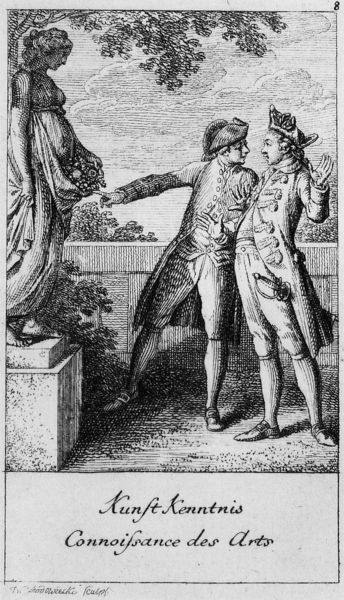
Titel: Natürliche und affectirte Handlungen des Lebens, 2. Folge, Blatt 8, Kunstkenntnis
Künstler: Daniel Nikolaus Chodowiecki
Institution: Berlin, Staatliche Museen, Kupferstichkabinett
Schlagwörter: baum, hand, mann, wolken, frau, grau, hut, männer, schwarz, weiss, zeichnung, obst, wolke, sockel, stein, hände, frucht, früchte, statue, ausdruck, spitz, strümpfe, radierung, schwert, uniform, gestik, kunst, art, homo, gay, arts, kunft, kunstkenntnis, connoissance des arts, kenntnis, krone baumm